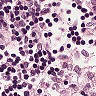
Metastatic tissue present: no